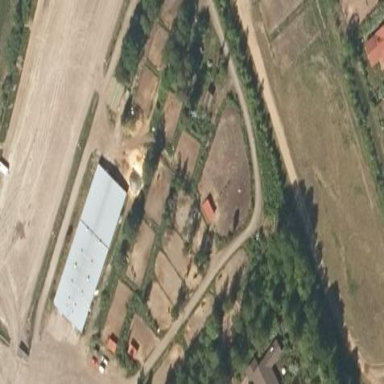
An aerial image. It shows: Unpaved equestrian pitch for leisureland.